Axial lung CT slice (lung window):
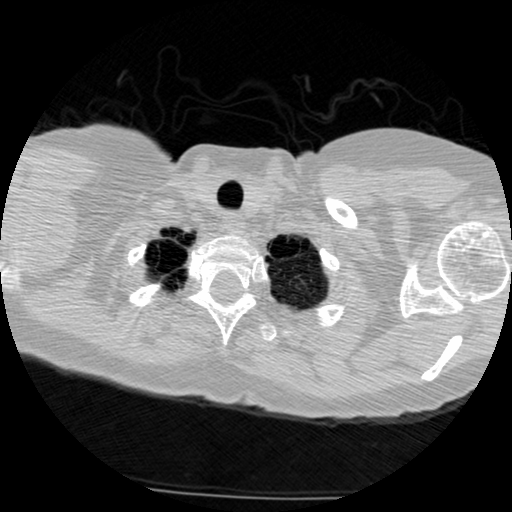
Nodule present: no